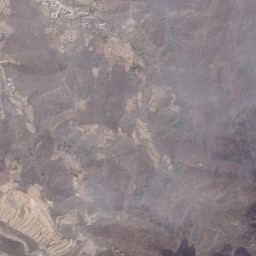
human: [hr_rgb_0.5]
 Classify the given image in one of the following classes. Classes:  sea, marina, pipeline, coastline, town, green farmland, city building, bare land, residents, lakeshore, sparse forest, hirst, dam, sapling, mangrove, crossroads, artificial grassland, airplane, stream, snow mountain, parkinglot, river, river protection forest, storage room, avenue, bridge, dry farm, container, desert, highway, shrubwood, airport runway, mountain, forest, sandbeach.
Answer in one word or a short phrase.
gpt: mountain